Question: I have an array of data from a grayscale image that I have segmented sets of contiguous points of a certain intensity value from.
Currently I am doing a naive bounding box routine where I find the minimum and maximum (x,y) [row, col] points. This obviously does not provide the smallest possible box that contains the set of points which is demonstrable by simply rotating a rectangle so the longest axis is no longer aligned with a principal axis.
What I wish to do is find the minimum sized oriented bounding box. This seems to be possible using an algorithm known as rotating calipers, however the implementations of this algorithm seem to rely on the idea that you have a set of vertices to begin with. Some details on this algorithm: <URL>
My main issue is in finding the vertices within the data that I currently have. I believe I need to at least find candidate vertices in order to reduce the amount of iterations I am performing, since the amount of points is relatively large and treating the interior points as if they are vertices is unnecessary if I can figure out a way to not include them.
Here is some example data that I am working with:
<URL>
Here's the segmented scene using the naive algorithm, where it segments out the central objects relatively well due to the objects mostly being aligned with the image axes:
.
In red, you can see the current bounding boxes that I am drawing utilizing 2 vertices: top-left and bottom-right corners of the groups of points I have found.
The rotation part is where my current approach fails, as I am only defining the bounding box using two points, anything that is rotated and not axis-aligned will occupy much more area than necessary to encapsulate the points.
Here's an example with rotated objects in the scene:
<URL>
Here's the current naive segmentation's performance on that scene, which is drawing larger than necessary boxes around the rotated objects:
<URL>
Ideally the result would be bounding boxes aligned with the longest axis of the points that are being segmented, which is what I am having trouble implementing.
Here's an image roughly showing what I am really looking to accomplish:
<URL>
You can also notice unnecessary segmentation done in the image around the borders as well as some small segments, which should be removed with some further heuristics that I have yet to develop. I would also be open to alternative segmentation algorithm suggestions that provide a more robust detection of the objects I am interested in.
I am not sure if this question will be completely clear, therefore I will try my best to clarify if it is not obvious what I am asking.
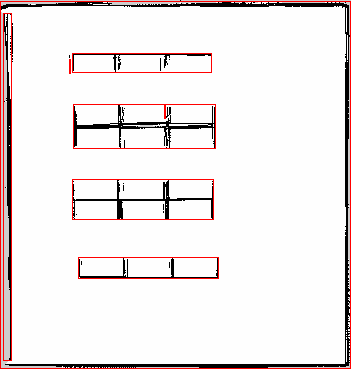
Answer: It's late, but that might still help. This is what you need to do:
1. expand pixels to make small segments connect larger bodies
2. find connected bodies
3. select a sample of pixels from each body
4. find the MBR ([oriented] minimum bounding rectangle) for selected set
For first step you can perform <URL> clustering. For step 3 you can simply select random pixels from a uniform distribution. Obviously the more pixels you keep, the more accurate the MBR will be. I tested this in MATLAB:
'''
% import image as a matrix of 0s and 1s
oI = ~im2bw(rgb2gray(imread('vSb2r.png'))); % original image
% expand pixels
dI = imdilate(oI,strel('disk',4)); % dilated
% find connected bodies of pixels
CC = bwconncomp(dI);
L = labelmatrix(CC) .* uint8(oI); % labeled
% mark some random pixels
rI = rand(size(oI))<0.3;
sI = L.* uint8(rI) .* uint8(oI); % sampled
% find MBR for a set of connected pixels
for i=1:CC.NumObjects
[Y,X] = find(sI == i);
mbr(i) = getMBR( X, Y );
end
'''
<URL>
You can also remove some ineffective pixels using some more processing and morphological operations:
1. remove holes
2. find boundaries
3. find skeleton
In MATLAB:
'''
I = imfill(I, 'holes');
I = bwmorph(I,'remove');
I = bwmorph(I,'skel');
'''